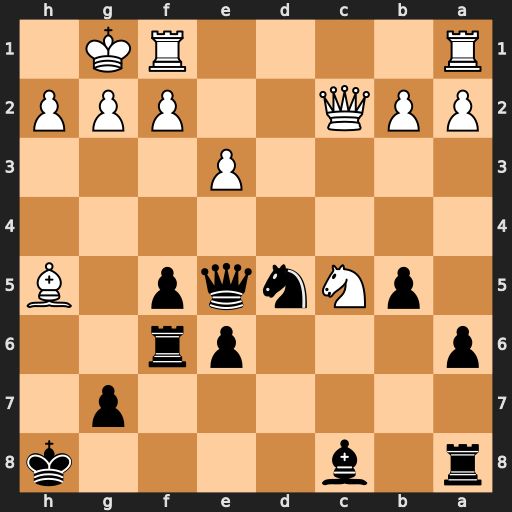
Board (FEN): r1b4k/6p1/p3pr2/1pNnqp1B/8/4P3/PPQ2PPP/R4RK1
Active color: b
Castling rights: -
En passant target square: -
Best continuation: Rh6